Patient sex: M
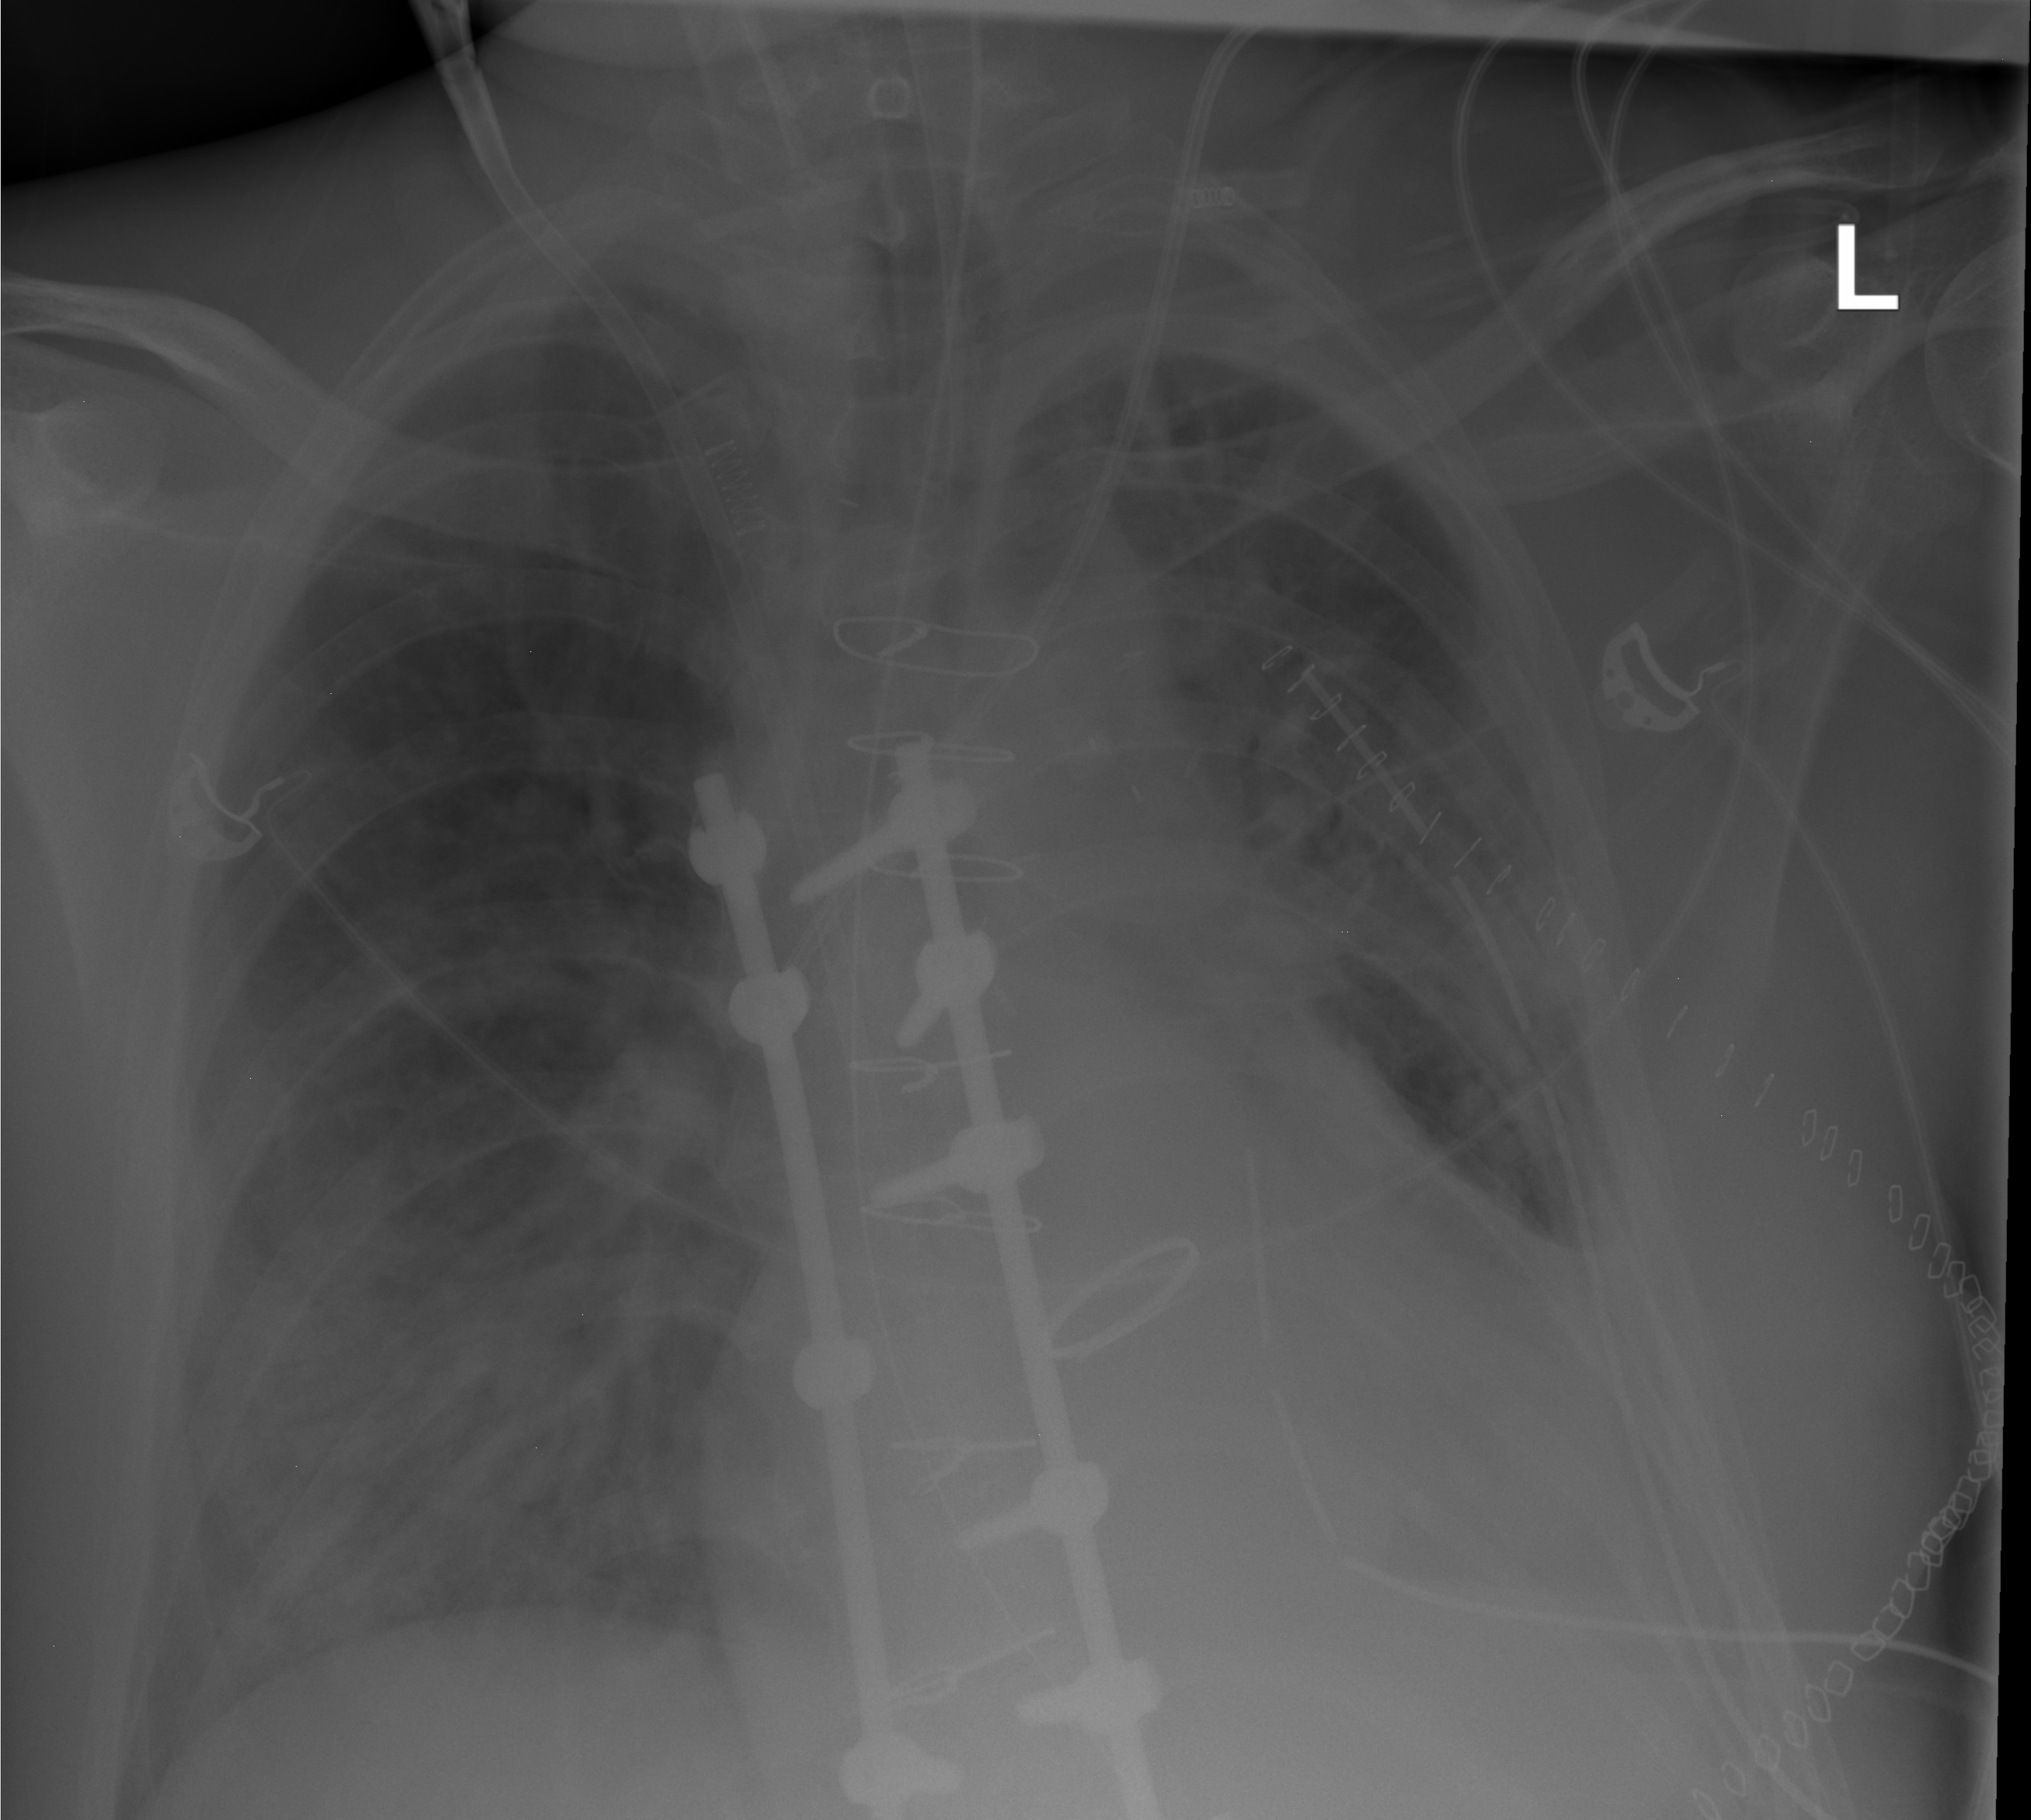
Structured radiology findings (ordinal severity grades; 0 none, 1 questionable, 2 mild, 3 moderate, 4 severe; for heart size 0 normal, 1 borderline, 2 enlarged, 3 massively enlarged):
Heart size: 1
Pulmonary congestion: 0
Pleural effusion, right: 0
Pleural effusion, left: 2
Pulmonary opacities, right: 3
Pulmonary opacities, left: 2
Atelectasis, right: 2
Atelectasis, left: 3